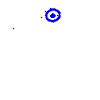
Particle: electron